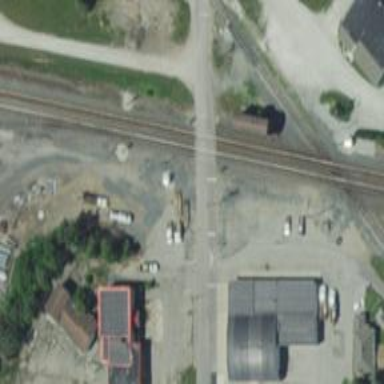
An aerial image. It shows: Railway track.